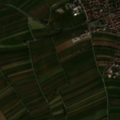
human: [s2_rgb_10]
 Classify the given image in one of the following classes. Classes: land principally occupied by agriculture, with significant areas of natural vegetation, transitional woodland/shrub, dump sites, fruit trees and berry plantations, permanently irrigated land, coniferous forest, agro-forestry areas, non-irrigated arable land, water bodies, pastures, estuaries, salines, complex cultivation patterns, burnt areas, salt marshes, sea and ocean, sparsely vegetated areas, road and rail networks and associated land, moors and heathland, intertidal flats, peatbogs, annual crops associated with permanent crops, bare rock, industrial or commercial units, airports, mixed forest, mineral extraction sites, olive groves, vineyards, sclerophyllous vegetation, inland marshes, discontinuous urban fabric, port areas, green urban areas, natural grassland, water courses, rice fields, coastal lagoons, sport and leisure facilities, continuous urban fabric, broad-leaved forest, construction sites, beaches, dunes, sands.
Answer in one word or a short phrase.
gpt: discontinuous urban fabric, vineyards